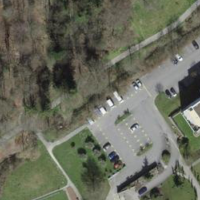
EUNIS habitat code: 24
Species observed at this site:
Corylus avellana
Acer campestre